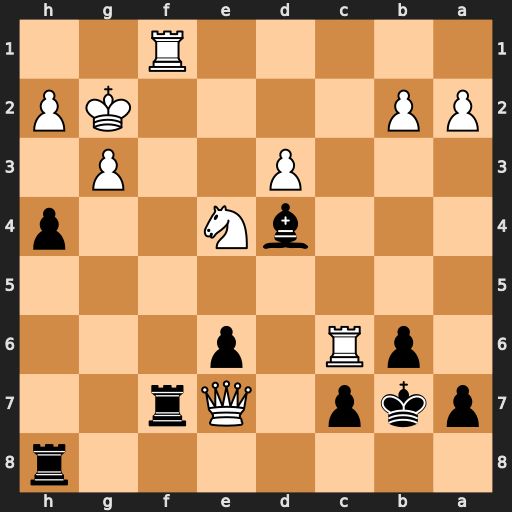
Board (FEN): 7r/pkp1Qr2/1pR1p3/8/3bN2p/3P2P1/PP4KP/5R2
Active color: b
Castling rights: -
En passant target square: -
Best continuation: h3+ Kh1 Rxf1#